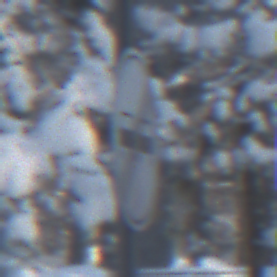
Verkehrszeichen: EndeUeberholverbot
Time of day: MorningAfternoon
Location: Outdoor (Nature)
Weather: Clear
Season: Winter
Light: Natural